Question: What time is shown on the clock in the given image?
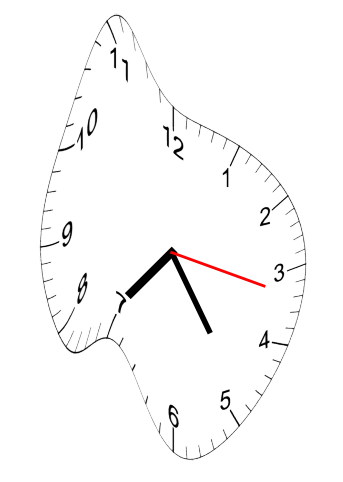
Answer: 07:24:17